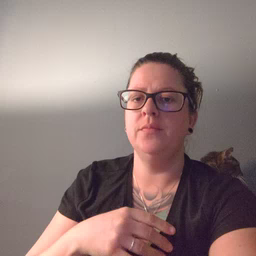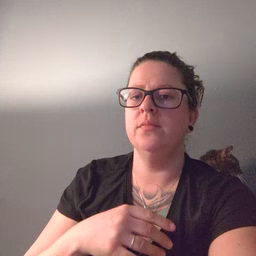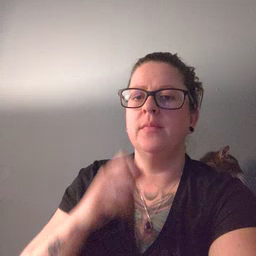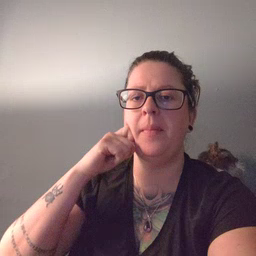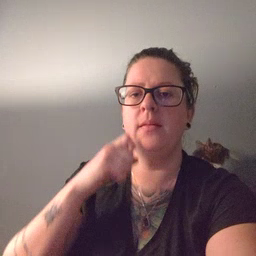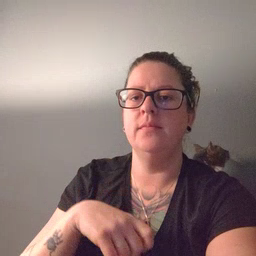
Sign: apple